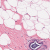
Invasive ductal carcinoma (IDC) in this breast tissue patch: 0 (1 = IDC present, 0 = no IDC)